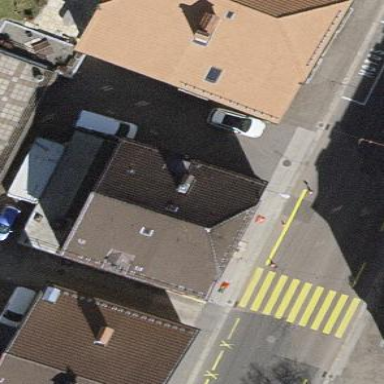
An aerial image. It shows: Fast food restaurant in building.